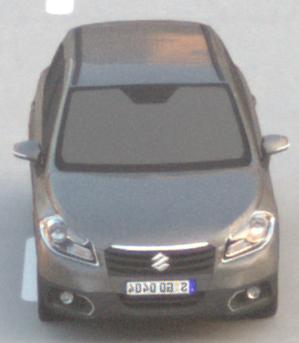
Make: Suzuki
Model: SX4 S-Cross 1.6
Detailed model: SX4 (II) S-Cross
Model produced from: 2013/10
Model produced until: 2015/08
Doors: 5
Color: gray
Road condition: dry road
Daytime: sunrise or sunset
Contrast: low contrast